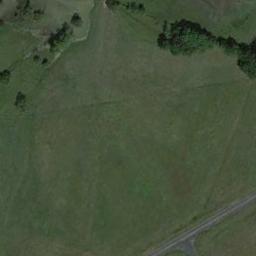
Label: meadow